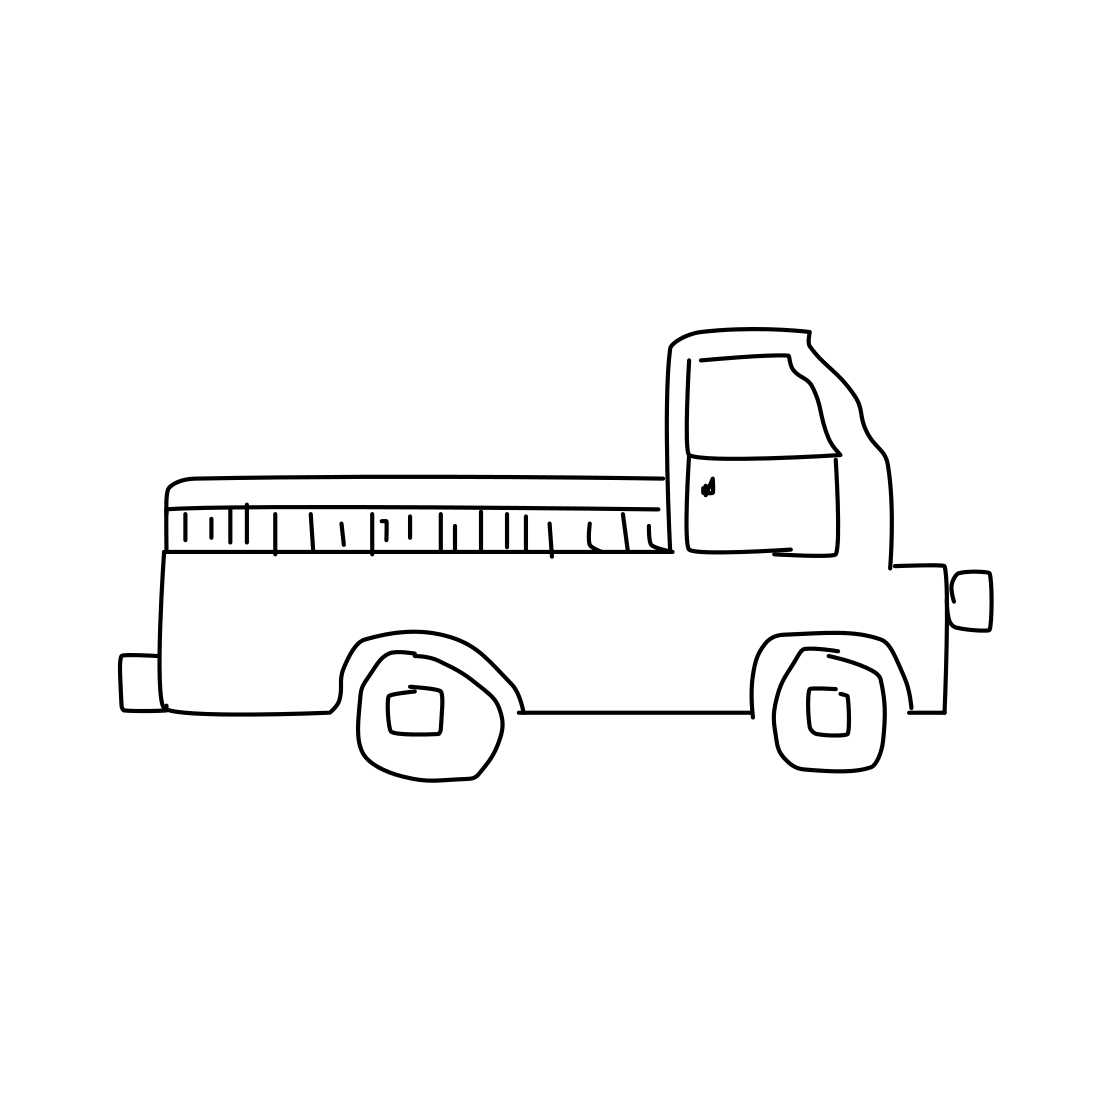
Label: truck